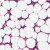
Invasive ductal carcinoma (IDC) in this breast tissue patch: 1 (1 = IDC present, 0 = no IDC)